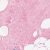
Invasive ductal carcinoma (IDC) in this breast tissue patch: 0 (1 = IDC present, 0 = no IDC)